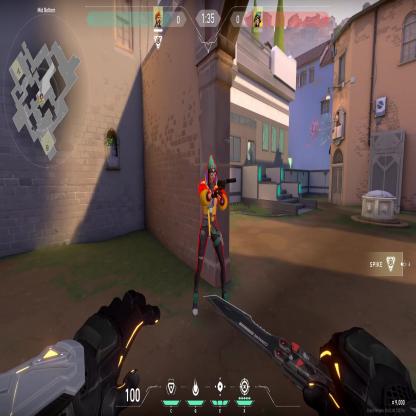
Label: enemy